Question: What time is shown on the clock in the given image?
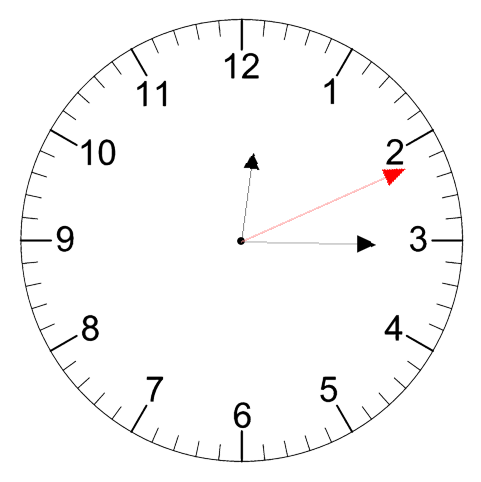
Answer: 12:15:11